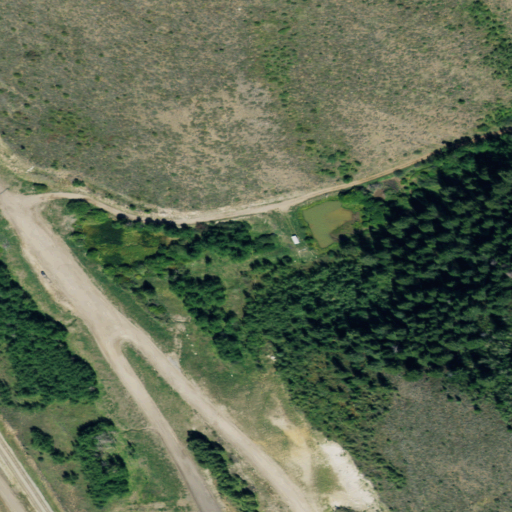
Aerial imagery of valley in Idaho named Mabey Canyon containing shrub, evergreen forest, open development, and low intensity development